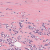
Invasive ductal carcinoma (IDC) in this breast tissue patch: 0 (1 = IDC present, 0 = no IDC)